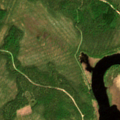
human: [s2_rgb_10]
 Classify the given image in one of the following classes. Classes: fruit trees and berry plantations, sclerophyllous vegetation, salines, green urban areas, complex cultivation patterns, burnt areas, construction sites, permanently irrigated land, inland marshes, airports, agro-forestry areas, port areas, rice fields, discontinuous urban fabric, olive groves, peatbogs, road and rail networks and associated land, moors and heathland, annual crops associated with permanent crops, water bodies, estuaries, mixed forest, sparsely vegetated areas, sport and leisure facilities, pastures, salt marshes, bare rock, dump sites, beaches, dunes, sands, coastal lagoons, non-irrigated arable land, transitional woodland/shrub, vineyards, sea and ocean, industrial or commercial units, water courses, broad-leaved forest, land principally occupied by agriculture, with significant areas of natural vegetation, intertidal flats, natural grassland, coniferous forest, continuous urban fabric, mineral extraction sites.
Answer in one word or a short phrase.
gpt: coniferous forest, mixed forest, transitional woodland/shrub, peatbogs, water courses